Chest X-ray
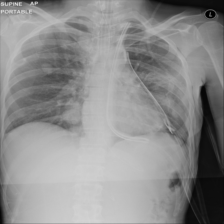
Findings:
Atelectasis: negative
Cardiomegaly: negative
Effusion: negative
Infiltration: negative
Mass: positive
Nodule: negative
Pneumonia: negative
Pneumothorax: negative
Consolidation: negative
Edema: negative
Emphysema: positive
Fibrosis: negative
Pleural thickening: negative
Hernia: negative